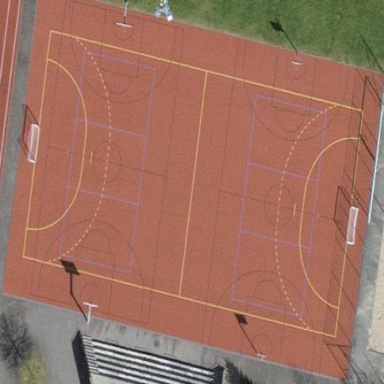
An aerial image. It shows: Multi-sport pitch with tartan surface.